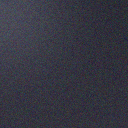
Screen state: off